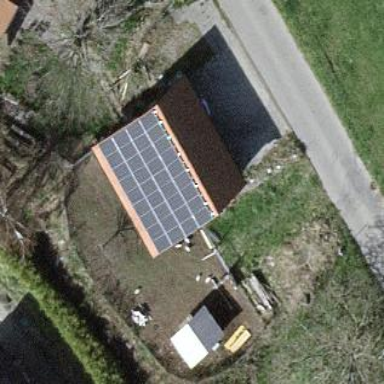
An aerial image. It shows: Garage.